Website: bh-photo
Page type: gifting
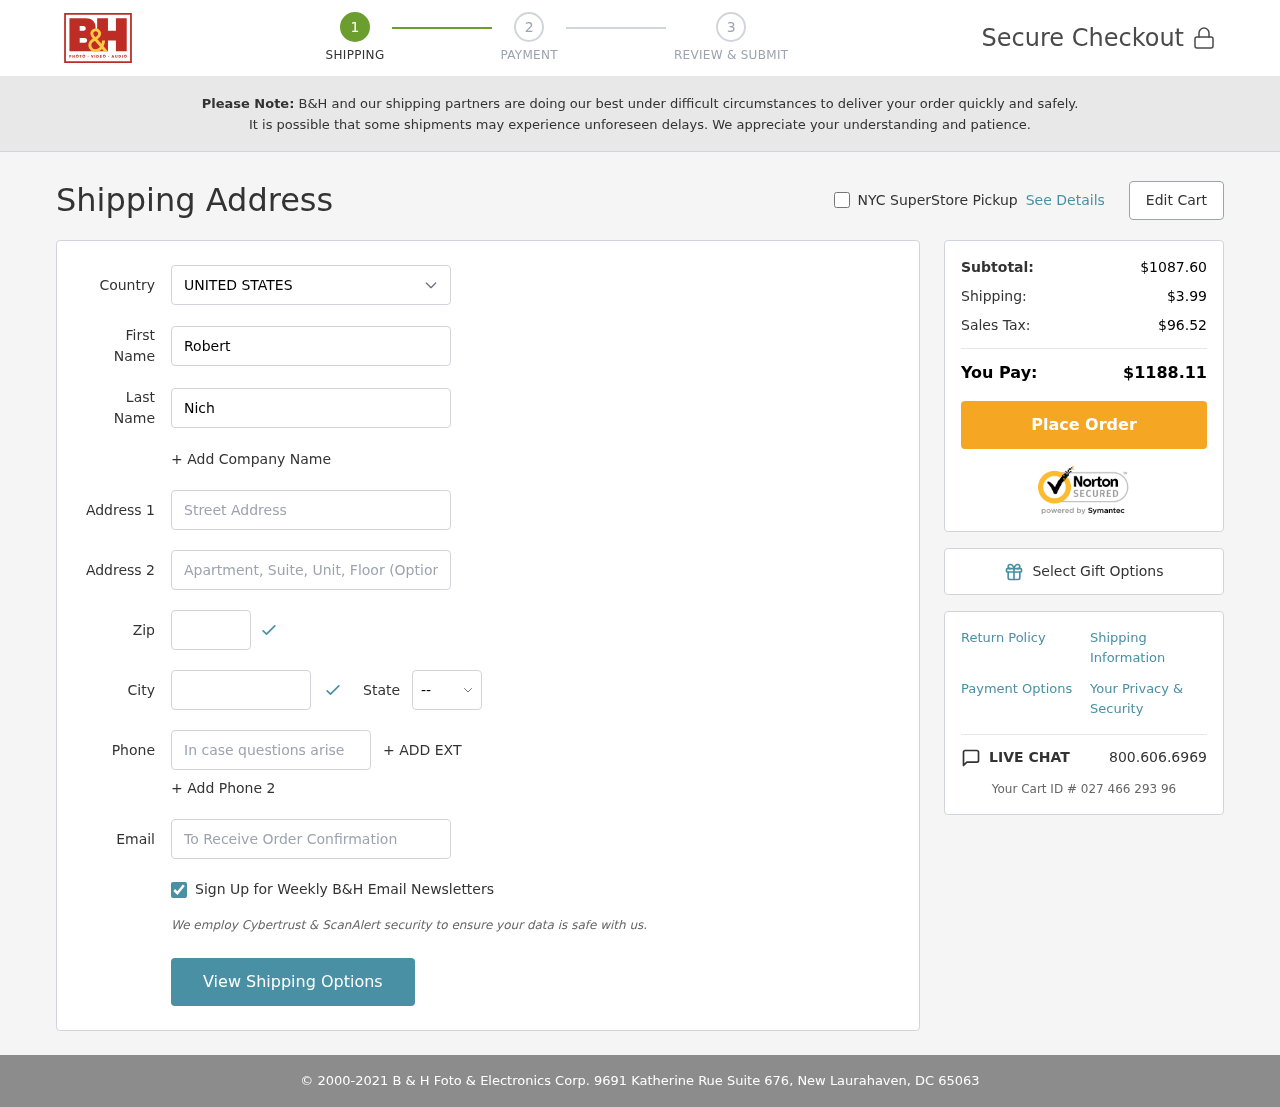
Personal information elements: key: PII_CITY
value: New Laurahaven
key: PII_COUNTRY
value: United States
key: PII_EMAIL
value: robert.nichols@hotmail.com
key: PII_FIRSTNAME
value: Robert
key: PII_LASTNAME
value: Nichols
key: PII_PHONE
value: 2763455136
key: PII_POSTCODE
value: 65063
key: PII_STATE_ABBR
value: DC
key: PII_STREET
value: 9691 Katherine Rue Suite 676
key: PII_STREET2
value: Suite 977
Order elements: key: ORDER_SUBTOTAL
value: $1087.60
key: ORDER_SHIPPING_COST
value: $3.99
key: ORDER_TAX
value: $96.52
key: ORDER_TOTAL
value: $1188.11
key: ORDER_ID
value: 027 466 293 96